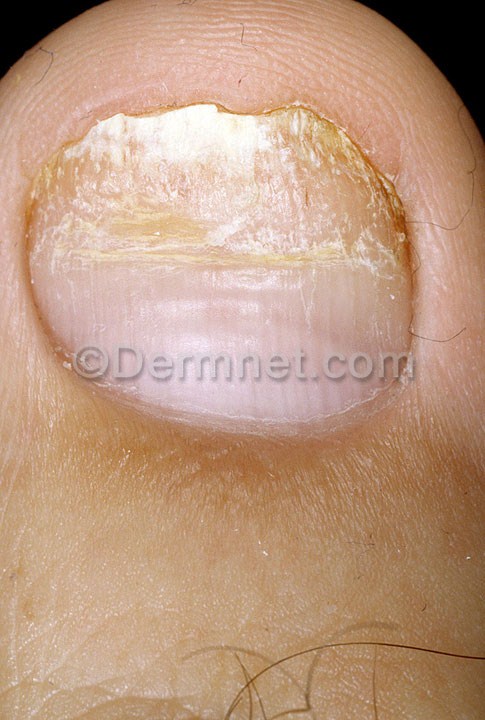
Disease: Nail Fungus and other Nail Disease